Question: I need to show State and Province name of united Kingdom in Dropdown and like USA and Germany at registration time or shipping address in Magento. When Someone will select country United Kingdom then all State/Province should be Come as dropdown.
Please help to get it out.
thanks
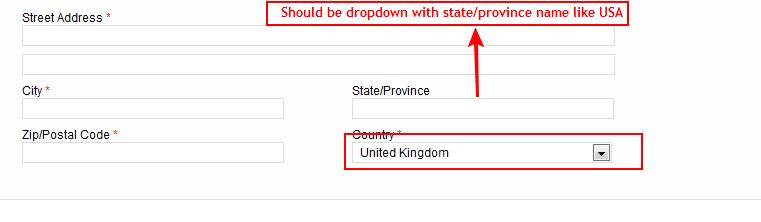
Answer: The problem with the default magento is that there are no default states / provinces for UK in the database that is why it is showing you the fallback display of a blank textbox instead of a dropdown list. To add them you must either input them by hand, OR you could follow this tutorial:
<URL>